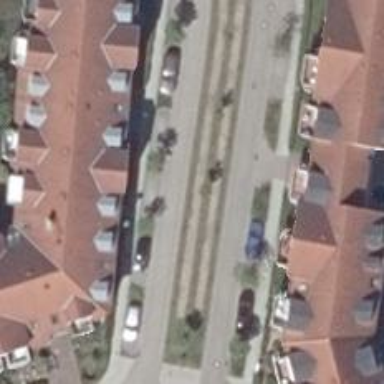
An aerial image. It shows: Road serving as parking aisle.